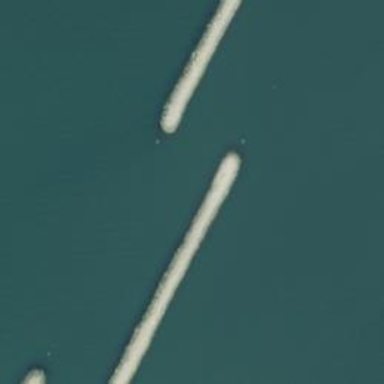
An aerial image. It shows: Breakwater structure.